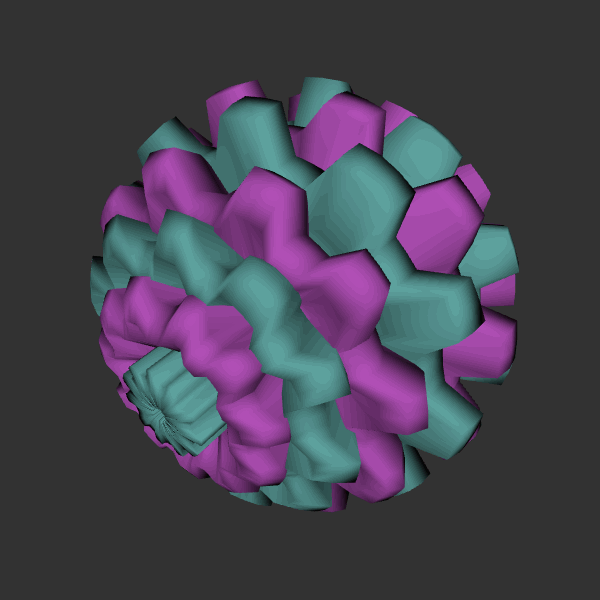
Background: dark